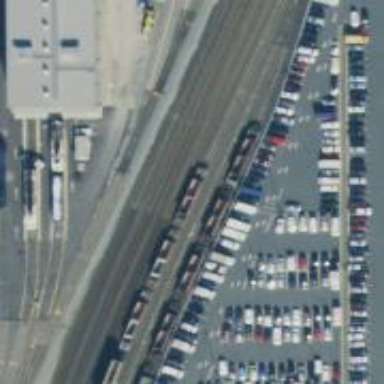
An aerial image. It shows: Railway siding for service.